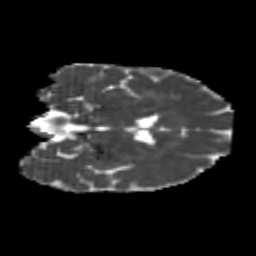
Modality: MD
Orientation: coronal
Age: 22
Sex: female
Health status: healthy
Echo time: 0.074 s